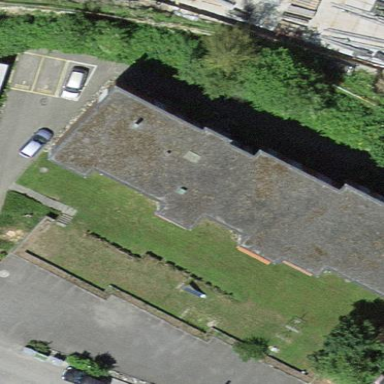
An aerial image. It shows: Flat-roofed building.